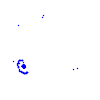
Particle: kaon